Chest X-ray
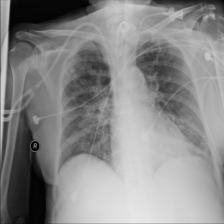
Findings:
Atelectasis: negative
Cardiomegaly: negative
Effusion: negative
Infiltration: positive
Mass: negative
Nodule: negative
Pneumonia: negative
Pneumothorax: negative
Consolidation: negative
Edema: negative
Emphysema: negative
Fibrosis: negative
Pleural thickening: negative
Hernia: negative